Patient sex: M
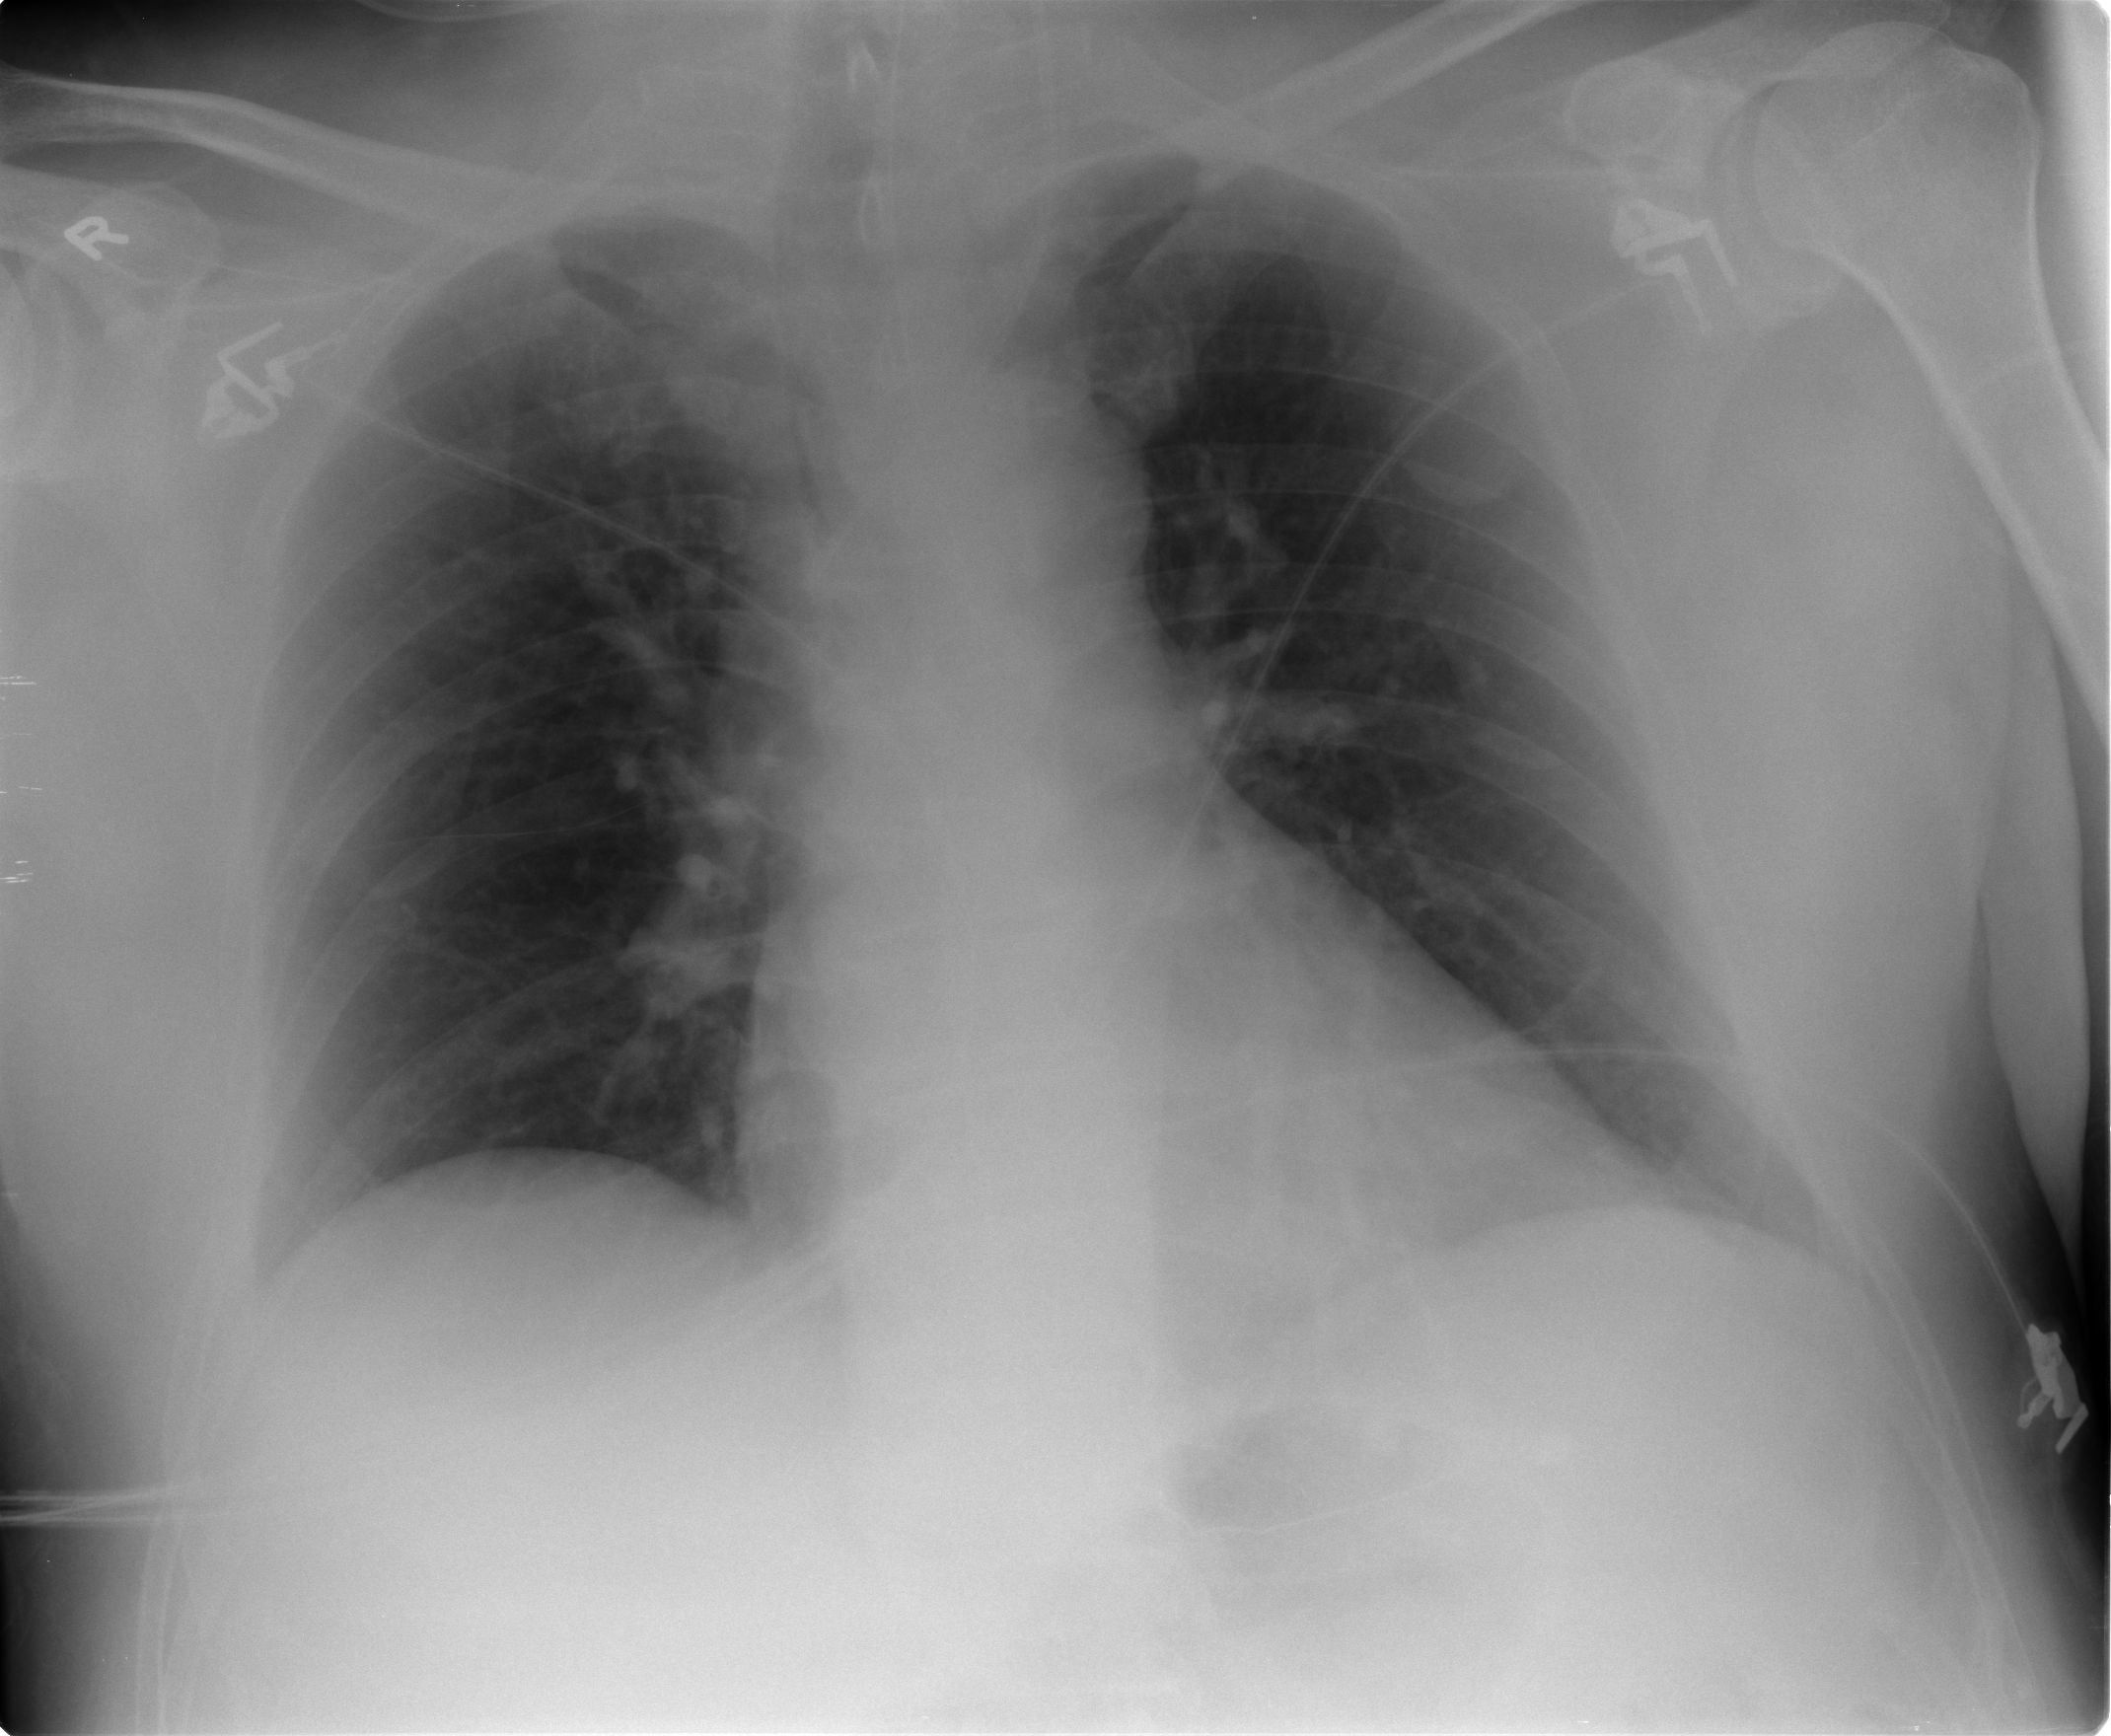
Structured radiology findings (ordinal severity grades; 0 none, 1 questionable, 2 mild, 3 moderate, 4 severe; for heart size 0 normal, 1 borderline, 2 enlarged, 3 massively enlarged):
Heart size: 2
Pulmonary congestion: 2
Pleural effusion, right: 0
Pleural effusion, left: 0
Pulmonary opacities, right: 0
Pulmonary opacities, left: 0
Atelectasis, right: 0
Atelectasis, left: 0